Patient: sex F, age 57
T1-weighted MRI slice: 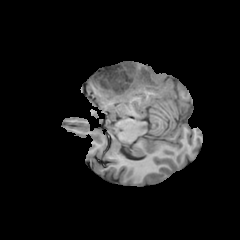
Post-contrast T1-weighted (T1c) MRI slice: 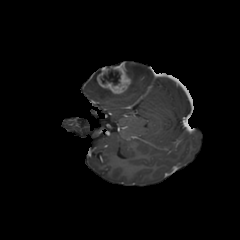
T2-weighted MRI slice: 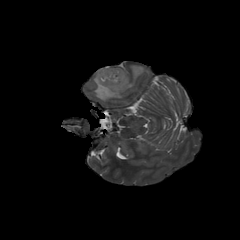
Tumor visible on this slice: yes
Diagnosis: Glioblastoma, IDH-wildtype
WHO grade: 4